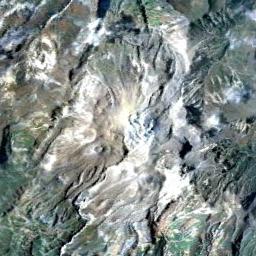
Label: snowberg